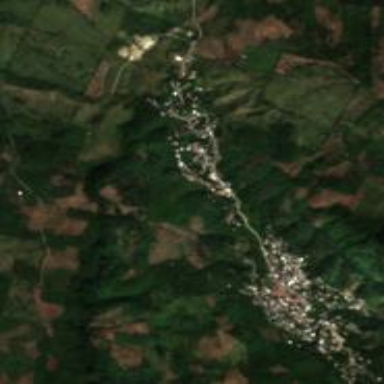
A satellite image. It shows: Small hamlet.